Question: I'm learning how to use databinding.
My question is in line 2
'''
@{(*cb, isChecked*) -> presenter.completeChanged(task, isChecked)}
'''
How do I know the first parameter is checkbox 'cb' and the second is boolean 'isChecked'?
Are there any documents I can check out?
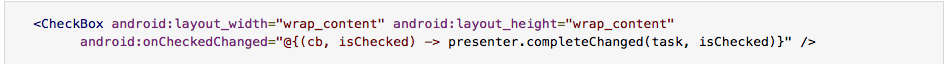
Answer: > how do i know the first parameter is checkbox(cb) and the second is
boolean(isChecked)? are there any documents i can check out? thanks in
advance
you should always check the documentation. 'onCheckChanged' is defined in the interface <URL> and the second is a boolean
'''
onCheckedChanged(CompoundButton buttonView, boolean isChecked)
'''